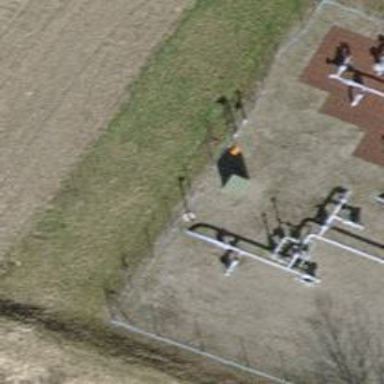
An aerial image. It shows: Pipeline marker.